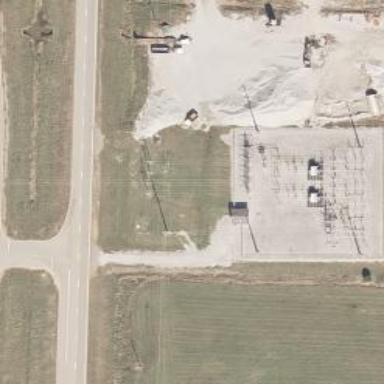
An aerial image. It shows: There is distribution substation enclosed by fence.